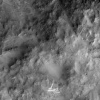
Atmospheric dust classification: not_dusty